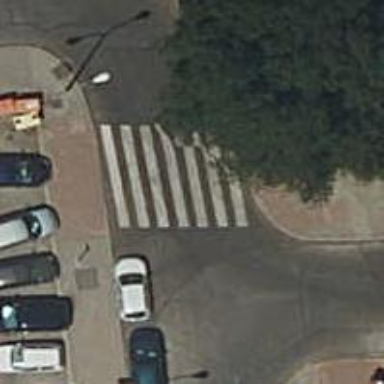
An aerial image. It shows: Uncontrolled zebra crossing on the road.